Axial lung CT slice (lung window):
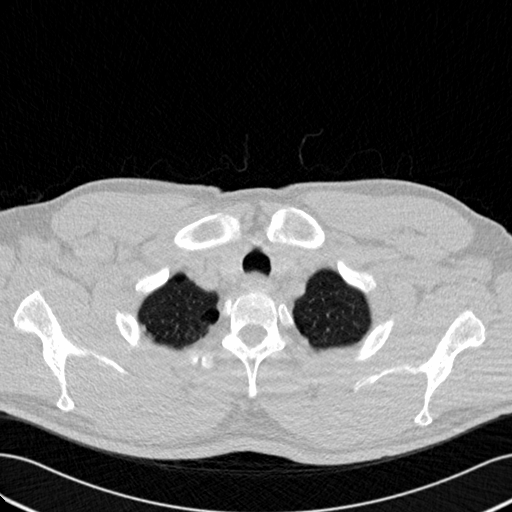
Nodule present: no